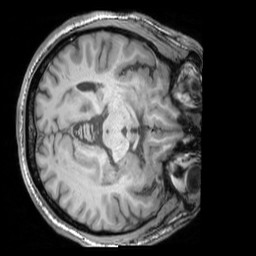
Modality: T1w
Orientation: axial
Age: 52
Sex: male
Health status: ill
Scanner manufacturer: siemens
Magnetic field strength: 3 T
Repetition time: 1.75 s
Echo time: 0.00418 s